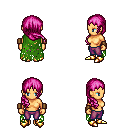
a pixel art fantasy rpg character, female body template, human, tanned skin, green tattered cape, magenta pants, pink right-swept hairstyle, leather bracers, gold boots, four views (front, back, left, right), 2x2 character sprite sheet, small pixel art, hard edges, no anti-aliasing